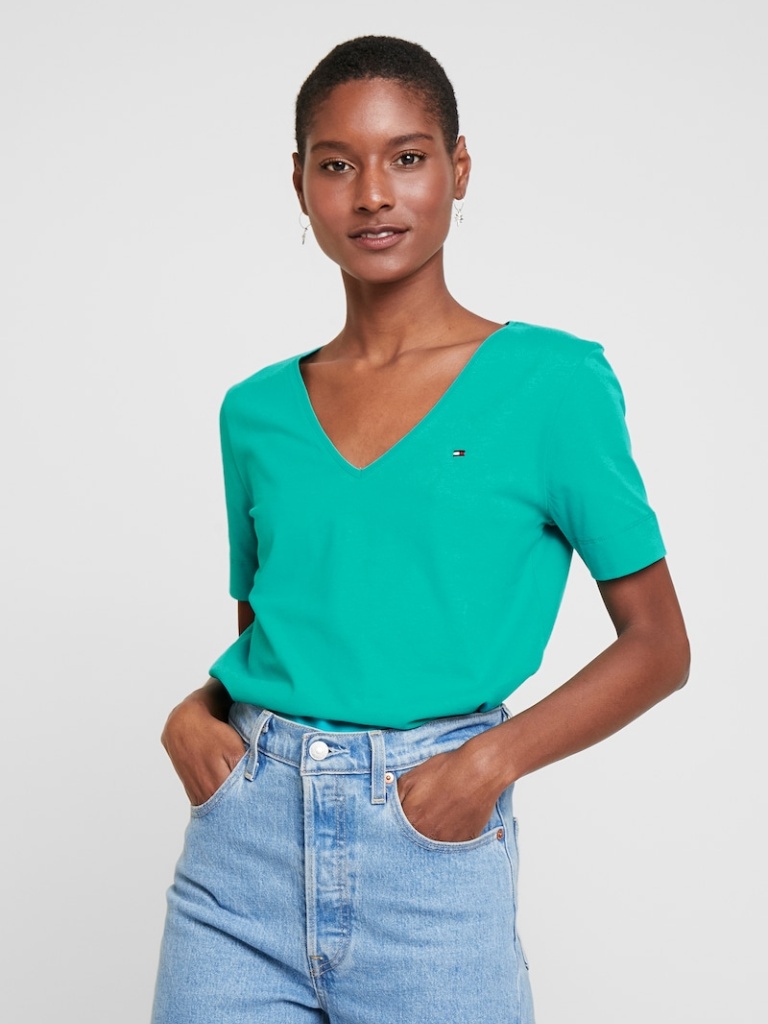
cotton relaxed short sleeve hip length French Tucked v-neck t-shirt